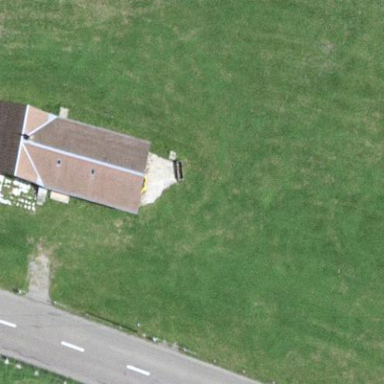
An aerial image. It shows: Gabled roof on farm auxiliary building.